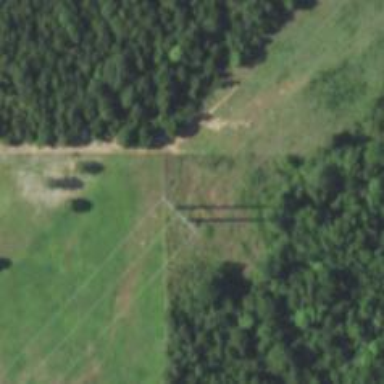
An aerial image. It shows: Power tower.